Question: My code is as below and the result is like in the image. Any idea how to move the "test" to the back and "check", "session", "set" to in front? I thought the layout will follow the sequence to display, I have no idea why it doesn't follow the sequence and moves "test" in front.
'''
TableRow.LayoutParams rowParams2 = new TableRow.LayoutParams(TableRow.LayoutParams.MATCH_PARENT, TableRow.LayoutParams.WRAP_CONTENT);
TableRow trNew1 = (TableRow) findViewById(R.id.tr13);
TextView textView18 = new TextView(this);
textView18.setGravity(Gravity.CENTER);
textView18.setBackgroundResource(R.drawable.cell_shape);
textView18.setText("Check");
textView18.setLayoutParams(rowParams2);
trNew1.addView(textView18,0);
TextView textView19 = new TextView(this);
textView19.setGravity(Gravity.CENTER);
textView19.setBackgroundResource(R.drawable.cell_shape);
textView19.setText("Session");
textView19.setLayoutParams(rowParams2);
trNew1.addView(textView19,1);
TextView textView20 = new TextView(this);
textView20.setGravity(Gravity.CENTER);
textView20.setBackgroundResource(R.drawable.cell_shape);
textView20.setText("Set");
textView20.setLayoutParams(rowParams2);
trNew1.addView(textView20,2);
TextView textView7 = (TextView) findViewById(R.id.tv);
//TableRow.LayoutParams params = (TableRow.LayoutParams)textView7.getLayoutParams();
rowParams2.span = 6;
textView7.setLayoutParams(rowParams2);
'''
The xml part:
'''
<?xml version="1.0" encoding="utf-8"?>
<TableLayout xmlns:android="http://schemas.android.com/apk/res/android"
android:layout_width="fill_parent"
android:layout_height="fill_parent"
android:padding="10dp"
android:stretchColumns="*">
<TableRow
android:layout_width="match_parent"
android:layout_height="wrap_content"
android:id="@+id/tr13"
>
<TableLayout
android:layout_height="wrap_content"
android:layout_marginRight="4dp"
android:id="@+id/tl"
android:background="@drawable/cell_shape"
android:stretchColumns="*">
<TableRow
android:background="@drawable/cell_shape"
android:id="@+id/tr4"
>
<TextView
android:id="@+id/tv"
android:layout_gravity="center"
android:text="Test" />
</TableRow>
<TableRow
android:id="@+id/tr"
>
</TableRow>
</TableLayout>
</TableRow>
</TableLayout>
'''
Result image:

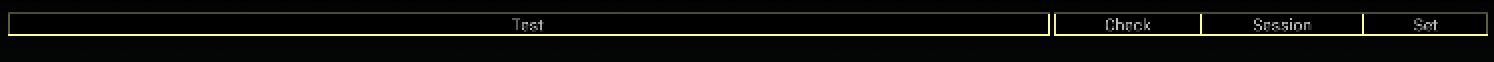
Answer: > i have no idea why it not follow the sequence and move the test in
front.
This is happening because the TableLayout containing the "Test" TextView is already in the layout and the basic addView() method takes this in consideration when adding new views. If you want a different order then use the addView() method that also takes an int representing the position of the child in the parent:
'''
// add textView18 as the first child of the parent(initially the TableLayout tl is at position 0)
trNew1.addView(textView18, 0);
// add as the second child(positions are 0 based)
trNew1.addView(textView19, 1);
// add as the third child, at this moment the TableLayout tl will be at position 3
trNew1.addView(textView20, 2);
'''